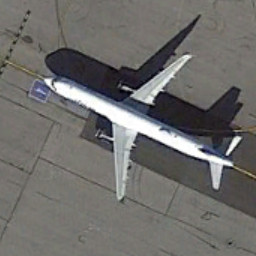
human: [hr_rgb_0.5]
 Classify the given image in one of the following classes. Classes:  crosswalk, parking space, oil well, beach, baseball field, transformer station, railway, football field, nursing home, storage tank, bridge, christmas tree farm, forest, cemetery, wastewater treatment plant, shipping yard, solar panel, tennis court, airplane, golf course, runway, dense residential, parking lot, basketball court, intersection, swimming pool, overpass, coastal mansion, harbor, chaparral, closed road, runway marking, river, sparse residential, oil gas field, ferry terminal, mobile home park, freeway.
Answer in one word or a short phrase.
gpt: airplane